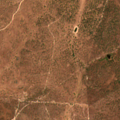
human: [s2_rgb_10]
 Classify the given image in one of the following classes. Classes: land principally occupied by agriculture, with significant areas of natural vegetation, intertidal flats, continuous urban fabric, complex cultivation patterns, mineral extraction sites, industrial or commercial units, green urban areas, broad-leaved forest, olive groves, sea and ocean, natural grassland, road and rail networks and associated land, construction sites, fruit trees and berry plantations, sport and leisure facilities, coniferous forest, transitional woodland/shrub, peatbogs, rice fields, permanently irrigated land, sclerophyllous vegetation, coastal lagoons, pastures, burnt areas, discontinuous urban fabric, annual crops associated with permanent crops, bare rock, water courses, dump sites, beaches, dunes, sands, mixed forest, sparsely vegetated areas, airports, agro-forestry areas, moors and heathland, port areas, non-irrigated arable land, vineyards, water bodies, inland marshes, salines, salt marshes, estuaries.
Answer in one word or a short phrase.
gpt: agro-forestry areas